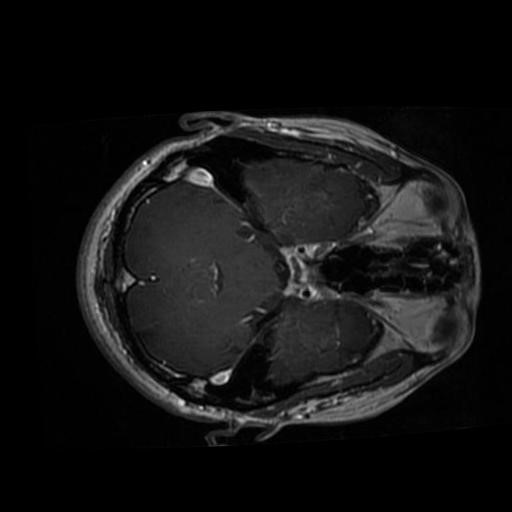
Label: brain_glioma